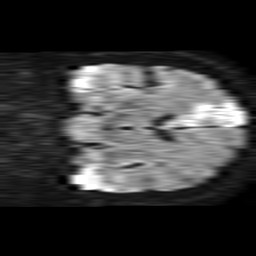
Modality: TRACE
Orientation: coronal
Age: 51
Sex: female
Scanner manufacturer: philips
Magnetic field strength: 1.5 T
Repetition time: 4.6 s
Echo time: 0.08517 s